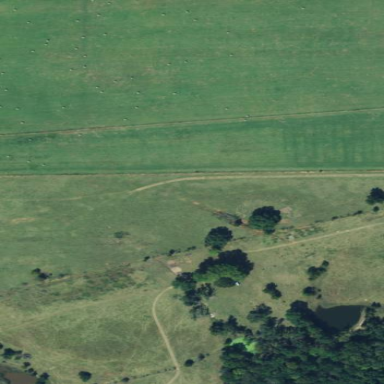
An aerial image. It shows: Pasture used as meadow.